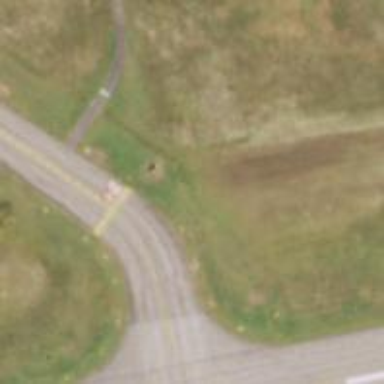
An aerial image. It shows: Taxiway at the airport with asphalt surface.